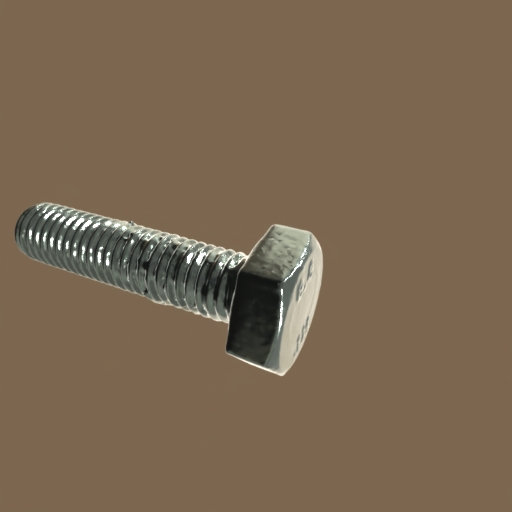
Label: bolt